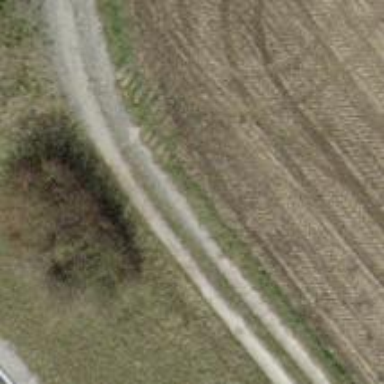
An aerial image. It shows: Track with grade2 pebblestone surface.